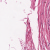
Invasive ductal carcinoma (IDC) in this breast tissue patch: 0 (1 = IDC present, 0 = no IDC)